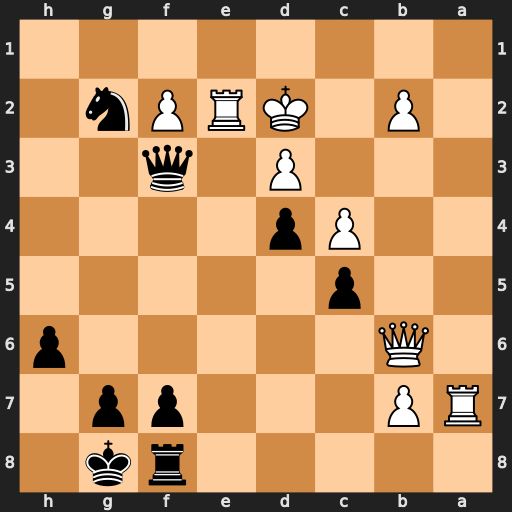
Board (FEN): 5rk1/RP3pp1/1Q5p/2p5/2Pp4/3P1q2/1P1KRPn1/8
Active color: b
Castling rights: -
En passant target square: -
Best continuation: Nf4 Re1 Qxf2+ Kd1 Nxd3